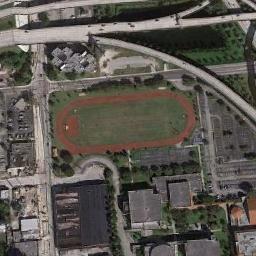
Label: ground_track_field